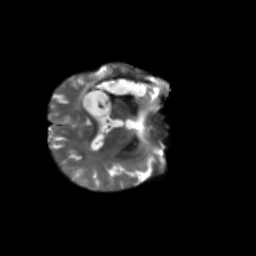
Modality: T2w
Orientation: axial
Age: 53
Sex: male
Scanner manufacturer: siemens
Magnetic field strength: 3 T
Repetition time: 5.25 s
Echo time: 0.08 s